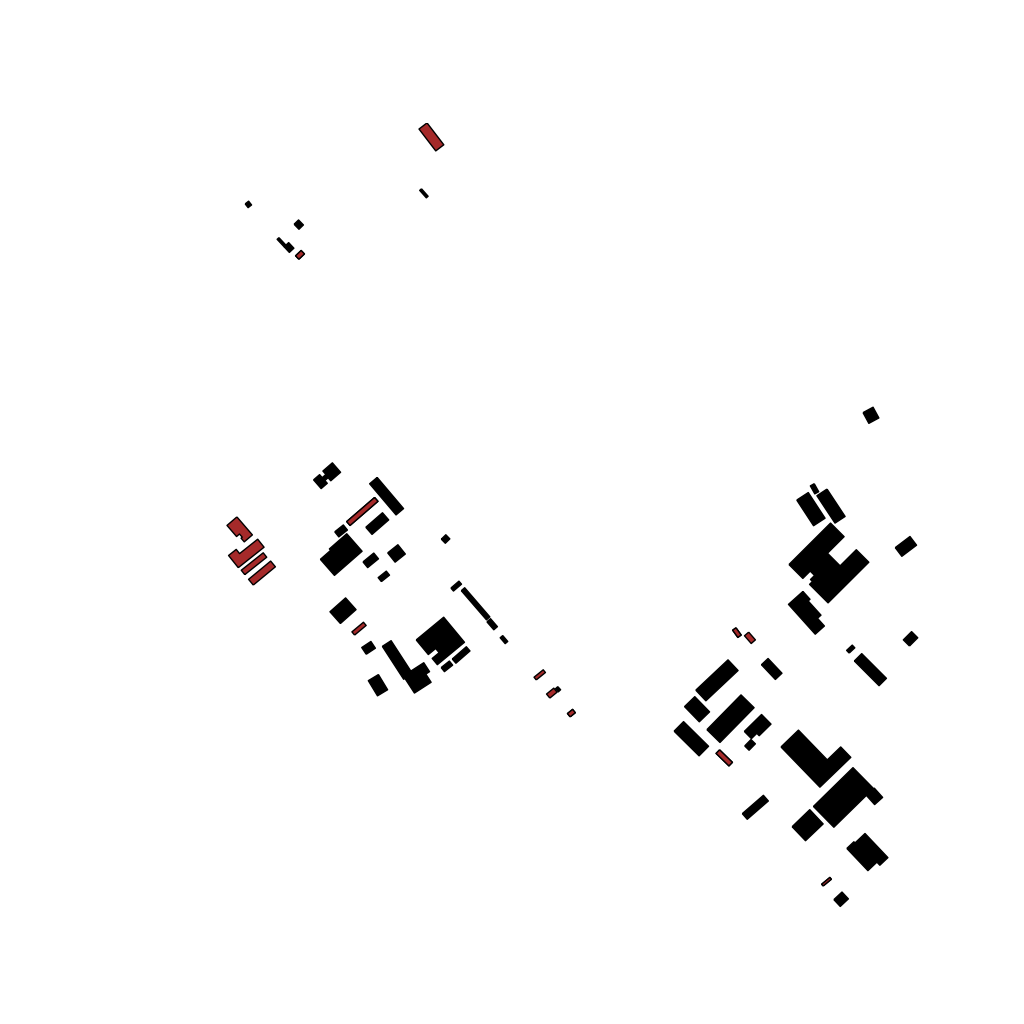
Tags: overhead vector_map, agriculture, business, industrial, recreation, residential, soviet, individual_rise, low_rise, density_1, Building, Facility, 1.0 km²